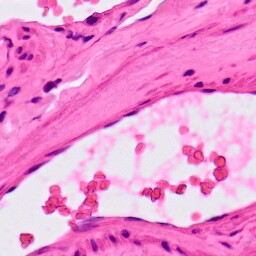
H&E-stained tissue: Lung